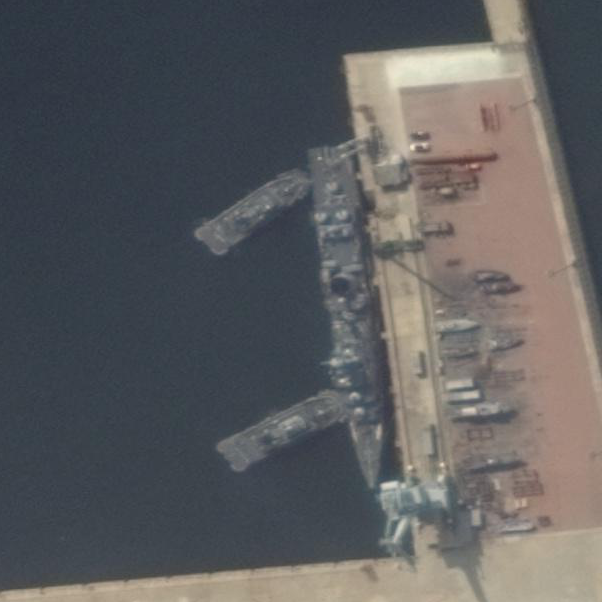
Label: cruiser